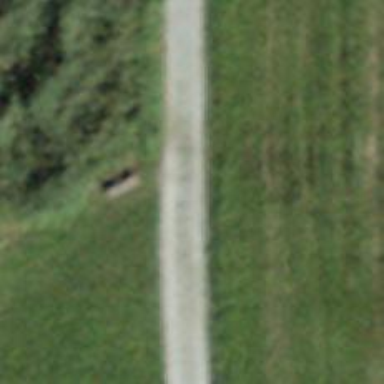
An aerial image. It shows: Compacted track with grade 4 tracktype.